Question: I'm newbie in .NET (WPF) and I'm stucked in somethin I guess it's really trivial.
I'm creating a 'FlowDocument' and a 'Table' from C# code.

When I'm about to create the rows, I need to insert a image inside the cells "Prediction"
'''
// ******* TODAY ROW ******
oTable.RowGroups[0].Rows.Add(new TableRow());
currentRow = oTable.RowGroups[0].Rows[1];
//Configure the row layout
currentRow.Background = System.Windows.Media.Brushes.White;
currentRow.Foreground = System.Windows.Media.Brushes.Navy;
//Add the dayin the first cell
currentRow.Cells.Add(new TableCell(new Paragraph(new Run("Today"))));
//Add the image in the second cell
BitmapImage bmp0 = new BitmapImage();
System.Windows.Controls.Image img0 = new System.Windows.Controls.Image();
bmp0.BeginInit();
bmp0.UriSource = new Uri("weather/cloudy.gif", UriKind.Relative);
bmp0.EndInit();
Paragraph oParagraph0 = new Paragraph();
oParagraph0.Background = new ImageBrush(bmp0);
currentRow.Cells.Add(new TableCell(oParagraph0));
'''
As you can see, now I'm setting the image "bmp0" just as background of the paragraph...
How can I set it as a normal Image (without resizing it as the background)?
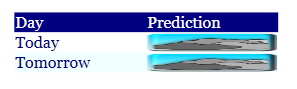
Answer: You may put the Image control 'img0' in a 'BlockUIContainer' (or 'InlineUIContainer' as well):
'''
var bitmap = new BitmapImage(new Uri("weather/cloudy.gif", UriKind.Relative));
var image = new Image { Source = bitmap };
var block = new BlockUIContainer(image);
currentRow.Cells.Add(new TableCell(block));
'''